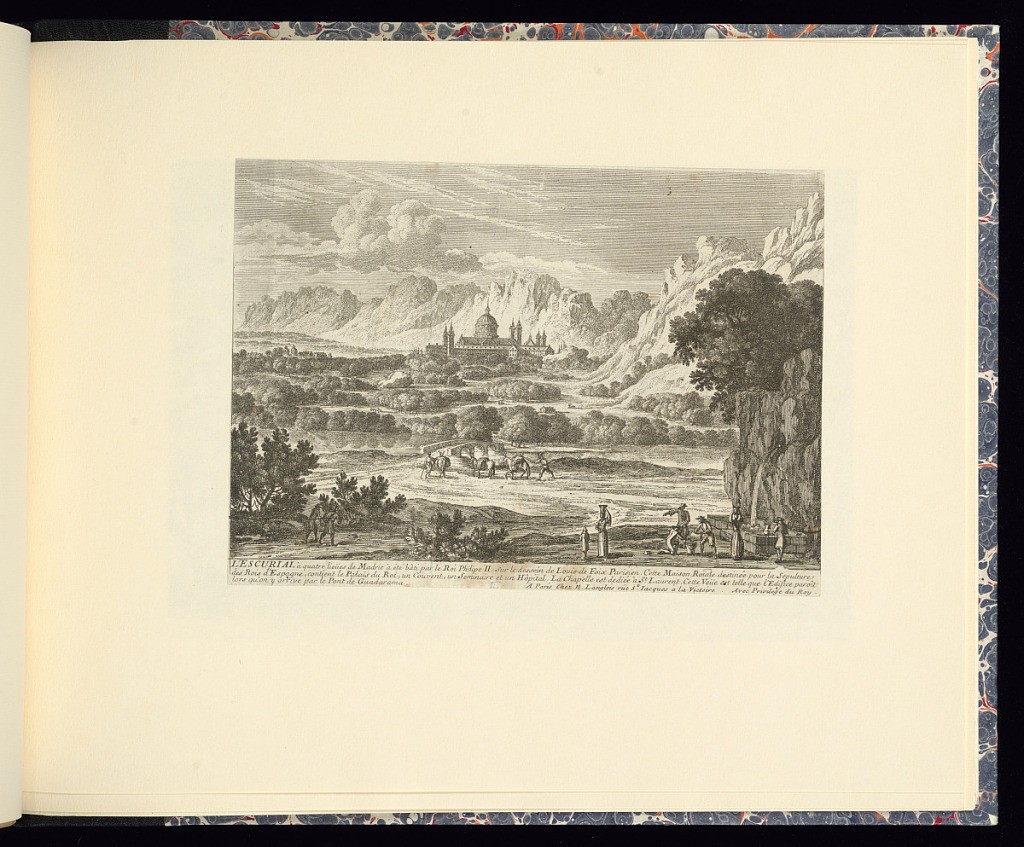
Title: L’ESCURIAL
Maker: Gabriel Perelle, French, 1604–1677
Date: late 17th century
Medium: Etching on laid paper
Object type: Print
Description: View of a landscape with a large domed palace in the background surrounded by mountains and trees. A bridge in the foreground and to the right a source of water flowing from rocks into a basin with figures carrying water jugs on their heads. The plate is titled with a description.